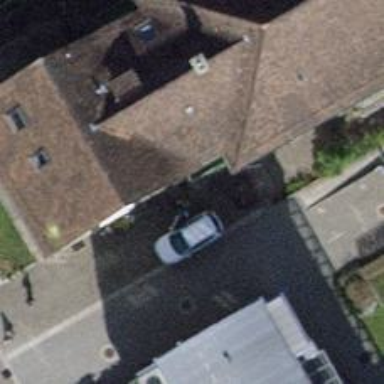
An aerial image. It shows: Terrace building.